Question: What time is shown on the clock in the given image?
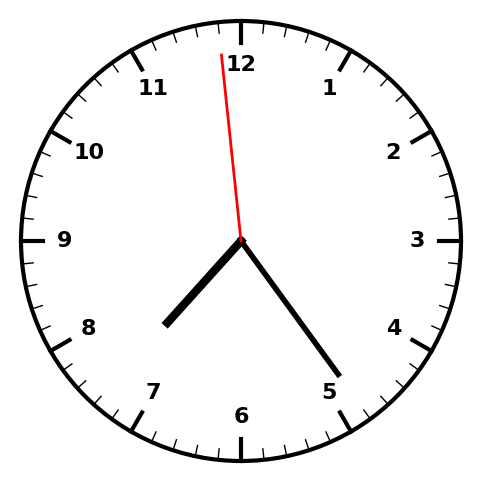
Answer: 07:23:59